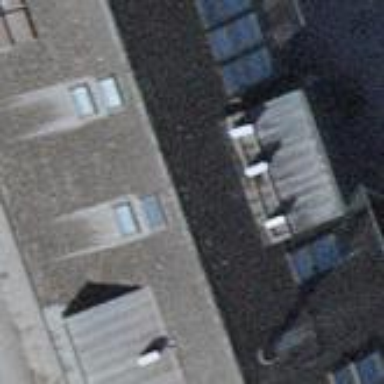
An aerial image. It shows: Industrial building.